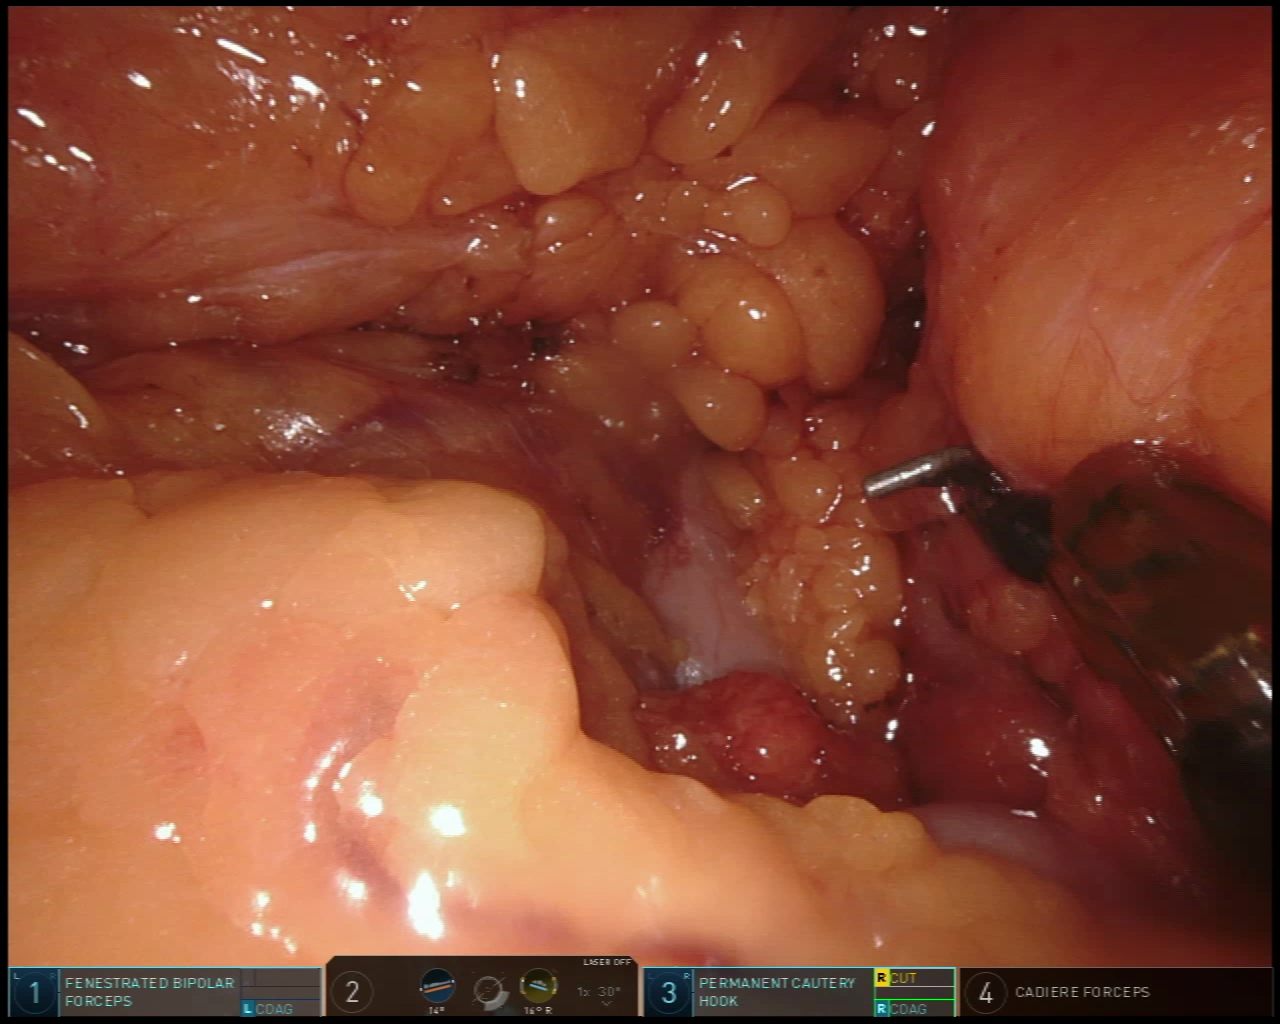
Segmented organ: stomach
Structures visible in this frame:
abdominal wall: no
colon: yes
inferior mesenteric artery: no
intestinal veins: no
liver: no
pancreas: no
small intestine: no
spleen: no
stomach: yes
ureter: no
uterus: no
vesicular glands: no